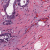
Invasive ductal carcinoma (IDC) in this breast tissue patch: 0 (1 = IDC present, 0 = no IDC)